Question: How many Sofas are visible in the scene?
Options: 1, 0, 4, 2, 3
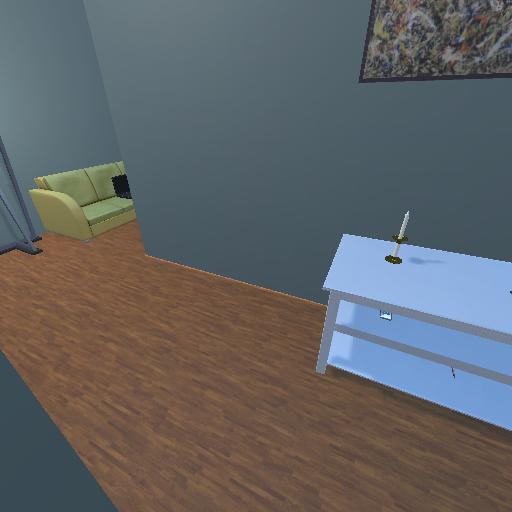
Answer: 1